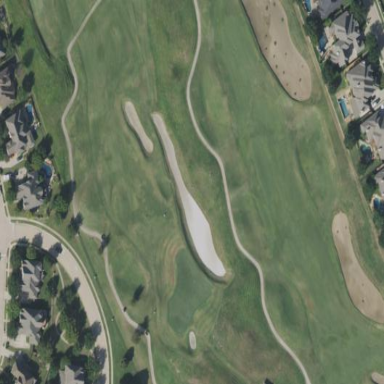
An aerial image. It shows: Area of rough grass used for golf.